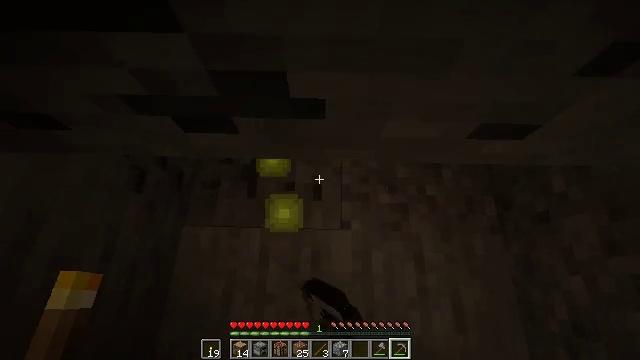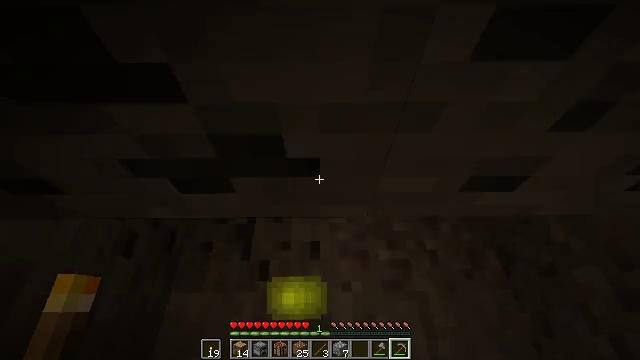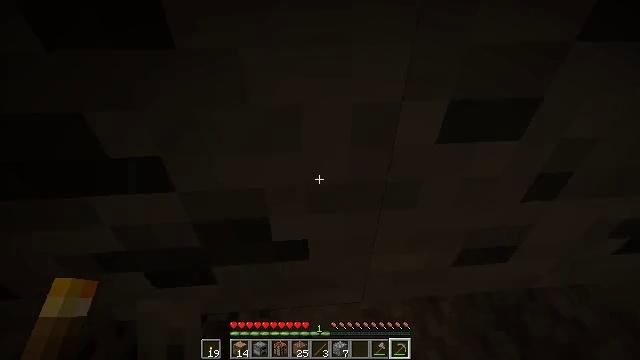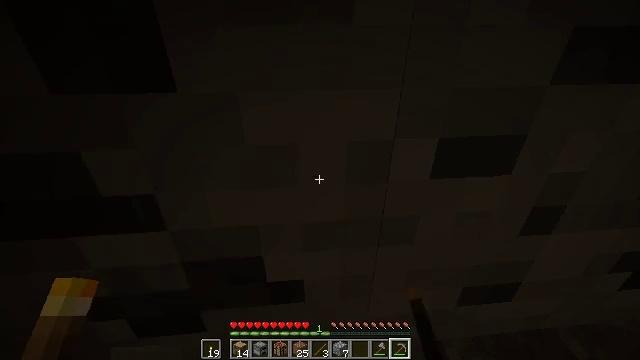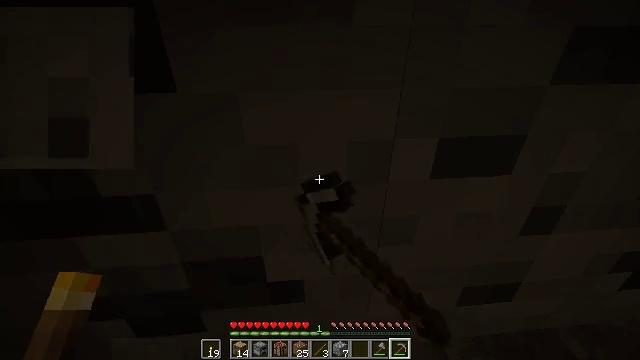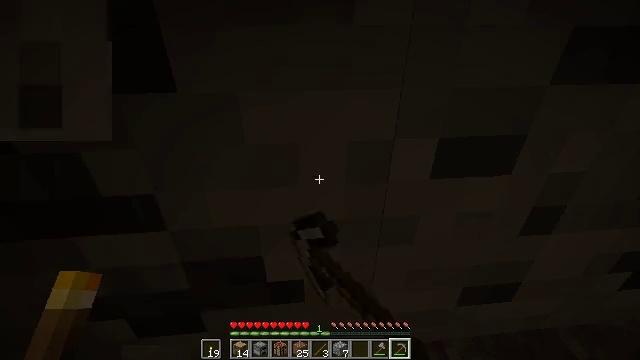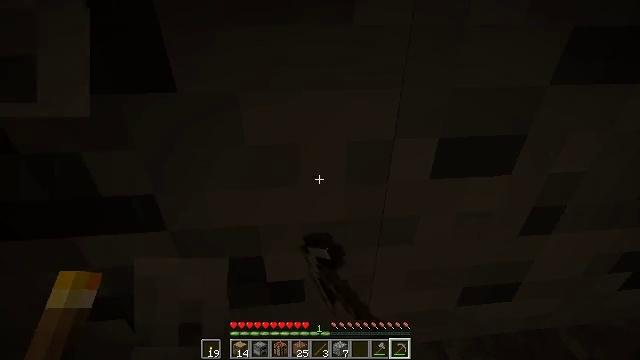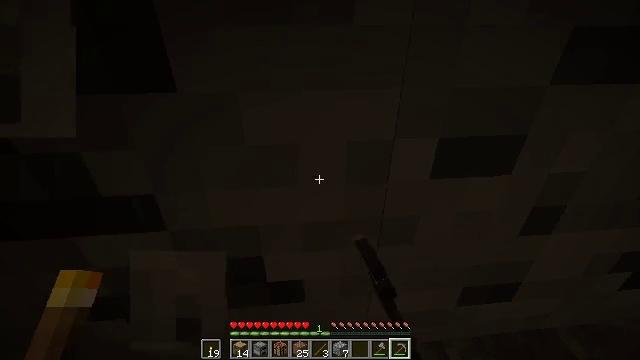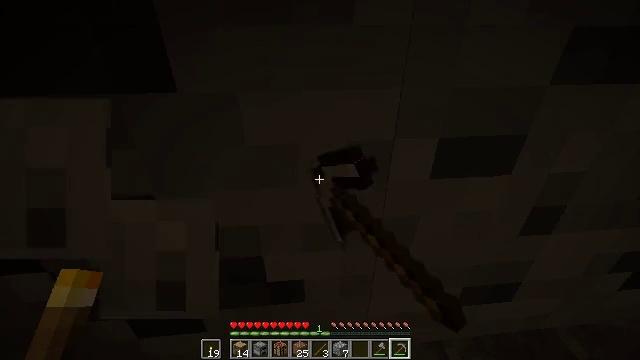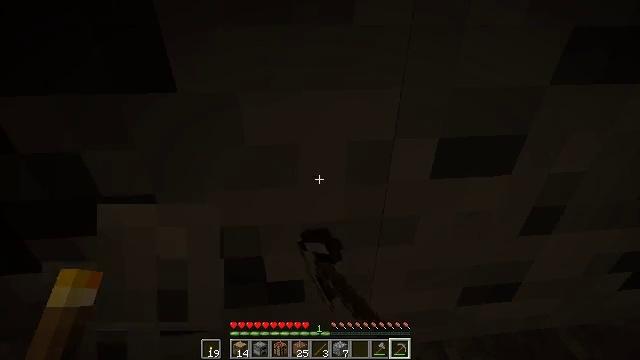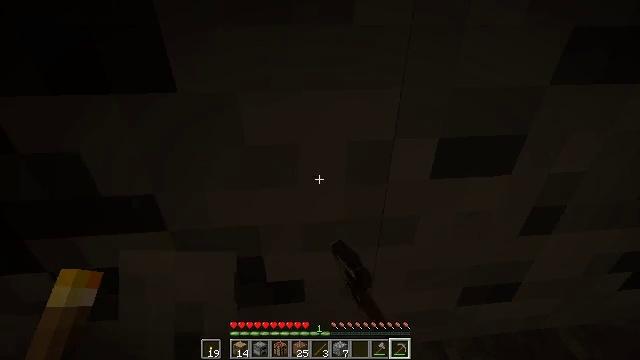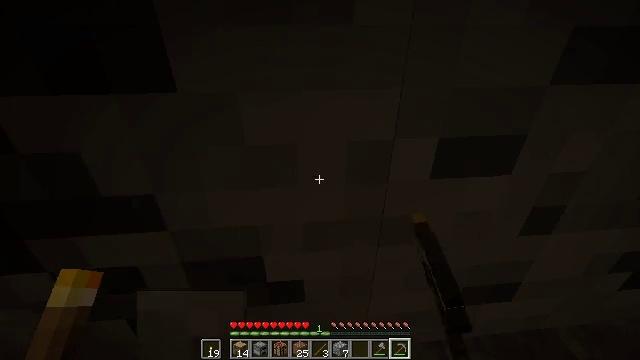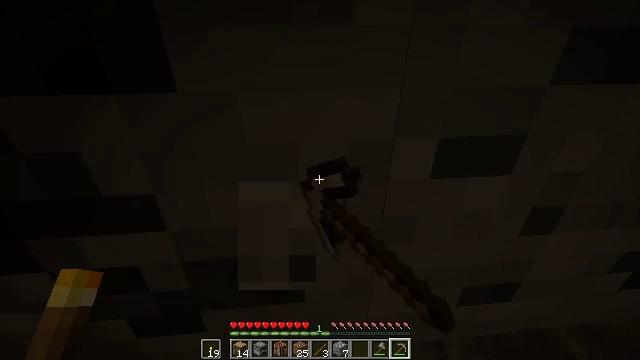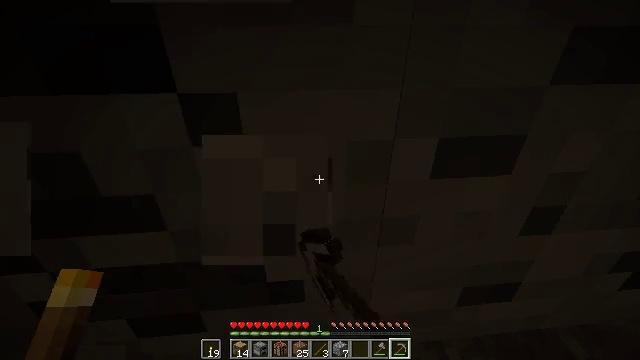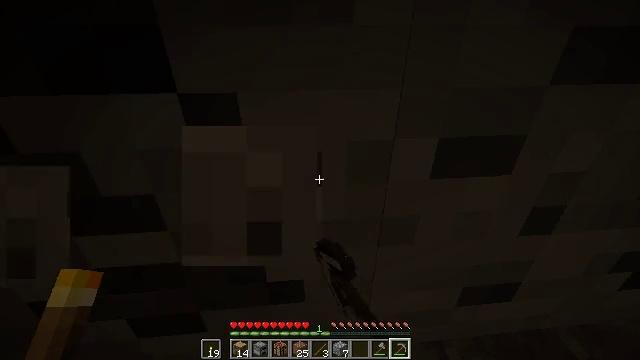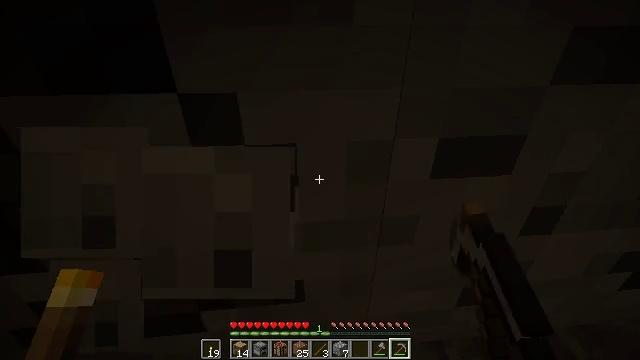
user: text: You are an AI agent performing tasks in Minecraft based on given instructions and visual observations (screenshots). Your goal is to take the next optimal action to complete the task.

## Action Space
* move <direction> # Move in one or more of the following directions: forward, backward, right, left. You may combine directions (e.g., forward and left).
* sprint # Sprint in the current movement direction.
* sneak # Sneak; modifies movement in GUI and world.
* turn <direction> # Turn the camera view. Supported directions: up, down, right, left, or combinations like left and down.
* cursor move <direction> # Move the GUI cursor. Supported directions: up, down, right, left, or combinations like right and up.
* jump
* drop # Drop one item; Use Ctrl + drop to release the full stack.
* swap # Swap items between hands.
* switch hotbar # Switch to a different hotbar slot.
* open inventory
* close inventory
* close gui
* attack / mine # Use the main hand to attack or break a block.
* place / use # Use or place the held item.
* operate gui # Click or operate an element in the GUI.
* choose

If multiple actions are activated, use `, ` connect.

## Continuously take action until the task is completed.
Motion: motion action
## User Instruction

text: Mine the coal ore underground.
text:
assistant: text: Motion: turn right and up, attack / mine
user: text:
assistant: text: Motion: turn right and up, attack / mine
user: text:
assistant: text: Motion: turn right and up, attack / mine
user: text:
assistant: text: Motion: attack / mine
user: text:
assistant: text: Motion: attack / mine
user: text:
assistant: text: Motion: attack / mine
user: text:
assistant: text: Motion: attack / mine
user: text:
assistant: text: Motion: attack / mine
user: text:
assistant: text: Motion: attack / mine
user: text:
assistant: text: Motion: attack / mine
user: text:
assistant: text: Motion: attack / mine
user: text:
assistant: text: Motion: attack / mine
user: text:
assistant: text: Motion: attack / mine
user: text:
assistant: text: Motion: attack / mine
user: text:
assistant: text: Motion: attack / mine
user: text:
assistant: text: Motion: attack / mine
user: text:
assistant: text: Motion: attack / mine
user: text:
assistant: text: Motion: attack / mine
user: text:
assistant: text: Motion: attack / mine
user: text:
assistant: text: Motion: attack / mine
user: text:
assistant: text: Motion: attack / mine
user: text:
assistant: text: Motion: attack / mine
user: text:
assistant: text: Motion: attack / mine
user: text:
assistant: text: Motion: attack / mine
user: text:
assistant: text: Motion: attack / mine
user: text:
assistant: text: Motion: attack / mine
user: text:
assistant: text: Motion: attack / mine
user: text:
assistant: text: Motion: attack / mine
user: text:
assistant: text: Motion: attack / mine
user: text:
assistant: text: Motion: attack / mine